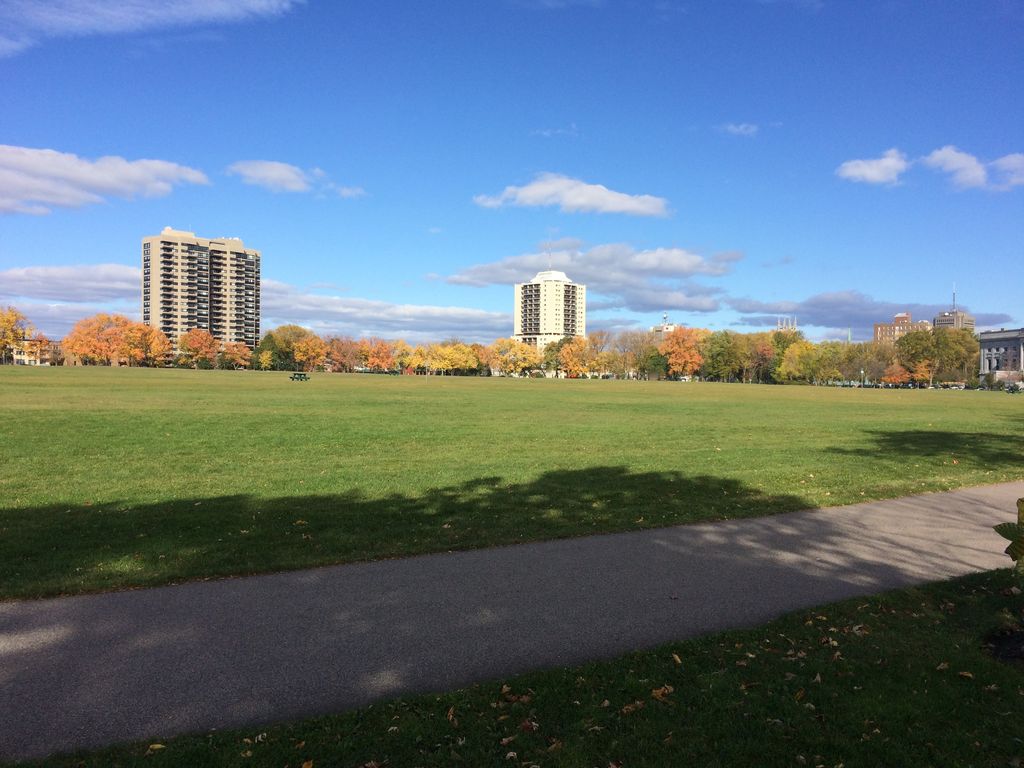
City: quebec_city